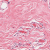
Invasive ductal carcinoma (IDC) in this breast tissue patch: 0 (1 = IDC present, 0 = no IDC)